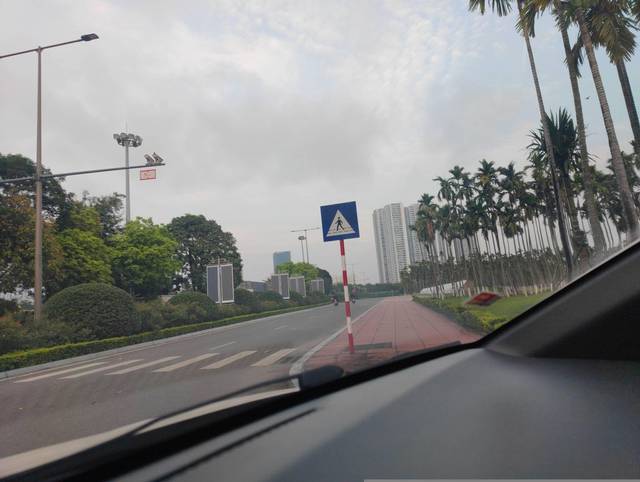
Region: Vietnam
Coordinates: 21.005, 105.79